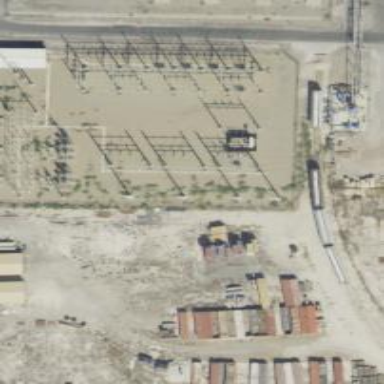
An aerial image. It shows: Industrial power substation enclosed by fence.